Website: lowes
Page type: billing-address
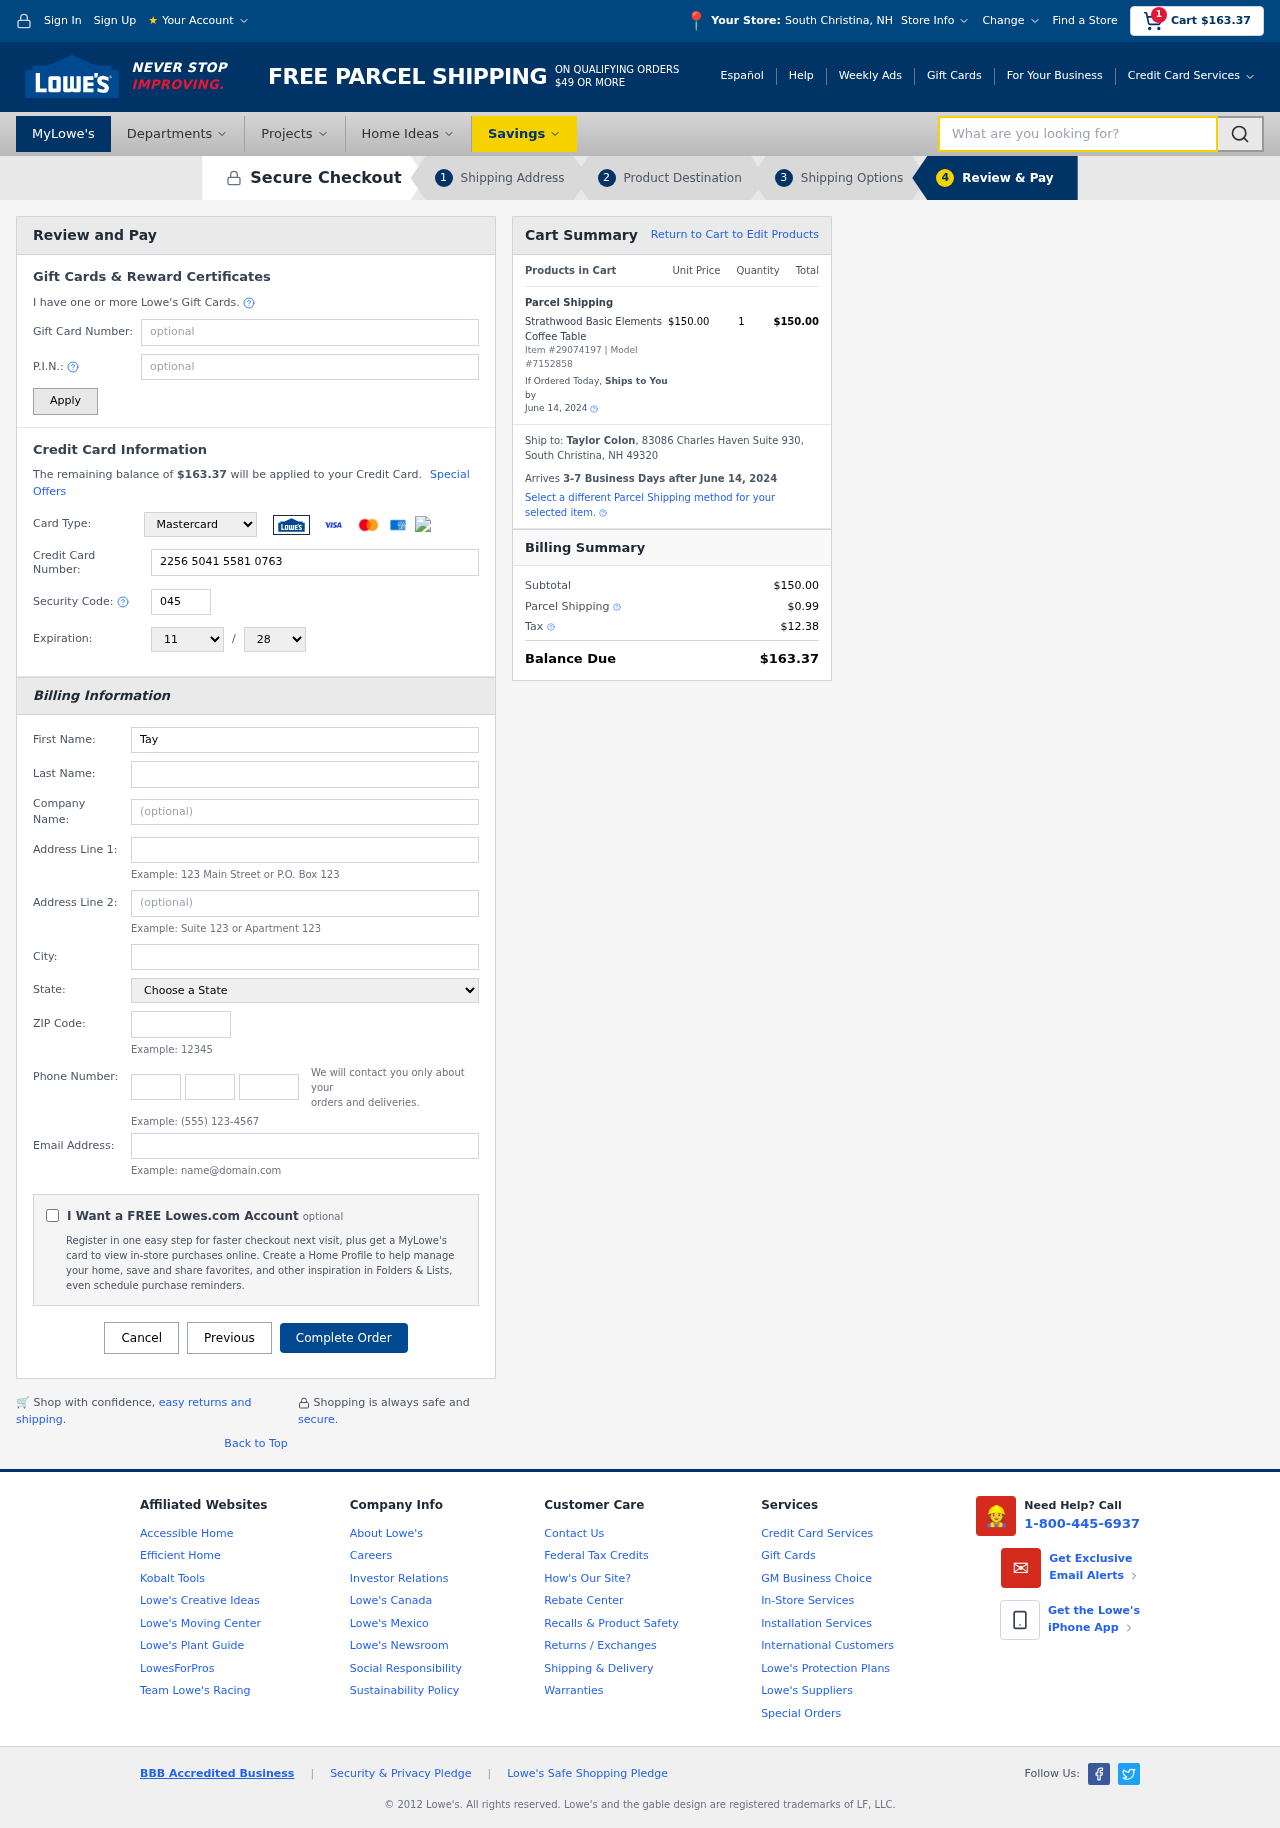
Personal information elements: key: PII_CARD_CVV
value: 045
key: PII_CARD_EXPIRY_MONTH
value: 11
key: PII_CARD_EXPIRY_YEAR
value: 28
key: PII_CARD_NUMBER
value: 2256 5041 5581 0763
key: PII_CARD_TYPE
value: Mastercard
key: PII_CITY
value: South Christina
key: PII_CITY_STATE
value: South Christina, NH
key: PII_COMPANY
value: James, Jarvis and Cook
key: PII_EMAIL
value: taylor_colon@hotmail.com
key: PII_FIRSTNAME
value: Taylor
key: PII_FULLNAME
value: Taylor Colon
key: PII_LASTNAME
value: Colon
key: PII_PHONE_AREA
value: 672
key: PII_PHONE_PREFIX
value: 983
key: PII_PHONE_SUFFIX
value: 5591
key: PII_POSTCODE
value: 49320
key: PII_STATE
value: New Hampshire
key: PII_STREET
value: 83086 Charles Haven Suite 930
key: PII_STREET2
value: Apt. 130
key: PII_CITY_STATE_ZIP
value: South Christina, NH 49320
Product elements: key: PRODUCT1_NAME
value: Strathwood Basic Elements Coffee Table
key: PRODUCT1_PRICE
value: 150
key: PRODUCT1_QUANTITY
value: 1
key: PRODUCT_ITEM_NUMBER
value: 29074197
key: PRODUCT_MODEL_NUMBER
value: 7152858
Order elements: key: ORDER_SUBTOTAL
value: $163.37
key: ORDER_TOTAL
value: $163.37
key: ORDER_SHIPPING_DATE
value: June 14, 2024
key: ORDER_SUBTOTAL
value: $150.00
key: ORDER_DELIVERY_DATE
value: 3-7 Business Days after June 14, 2024
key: ORDER_SHIPPING_DATE2
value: June 14, 2024
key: ORDER_SUBTOTAL2
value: $150.00
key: ORDER_SHIPPING_COST
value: $0.99
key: ORDER_TAX
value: $12.38
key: ORDER_TOTAL2
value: $163.37
Search elements: key: HEADER_SEARCH
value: What are you looking for?